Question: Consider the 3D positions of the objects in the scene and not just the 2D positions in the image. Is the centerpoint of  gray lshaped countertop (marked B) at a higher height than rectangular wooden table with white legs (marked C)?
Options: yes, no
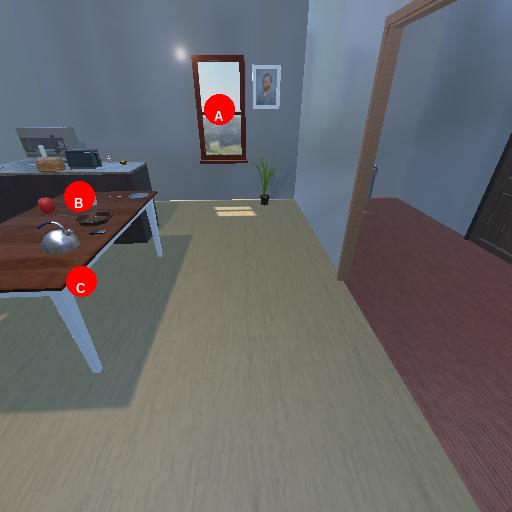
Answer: yes